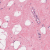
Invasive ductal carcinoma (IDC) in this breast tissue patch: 0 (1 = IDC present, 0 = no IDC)